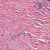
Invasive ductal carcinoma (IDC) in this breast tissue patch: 0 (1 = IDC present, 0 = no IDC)